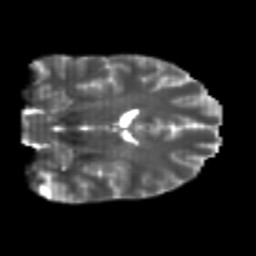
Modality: T2w
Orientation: coronal
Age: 22
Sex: male
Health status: healthy
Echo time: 0.074 s